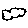
Label: cloud